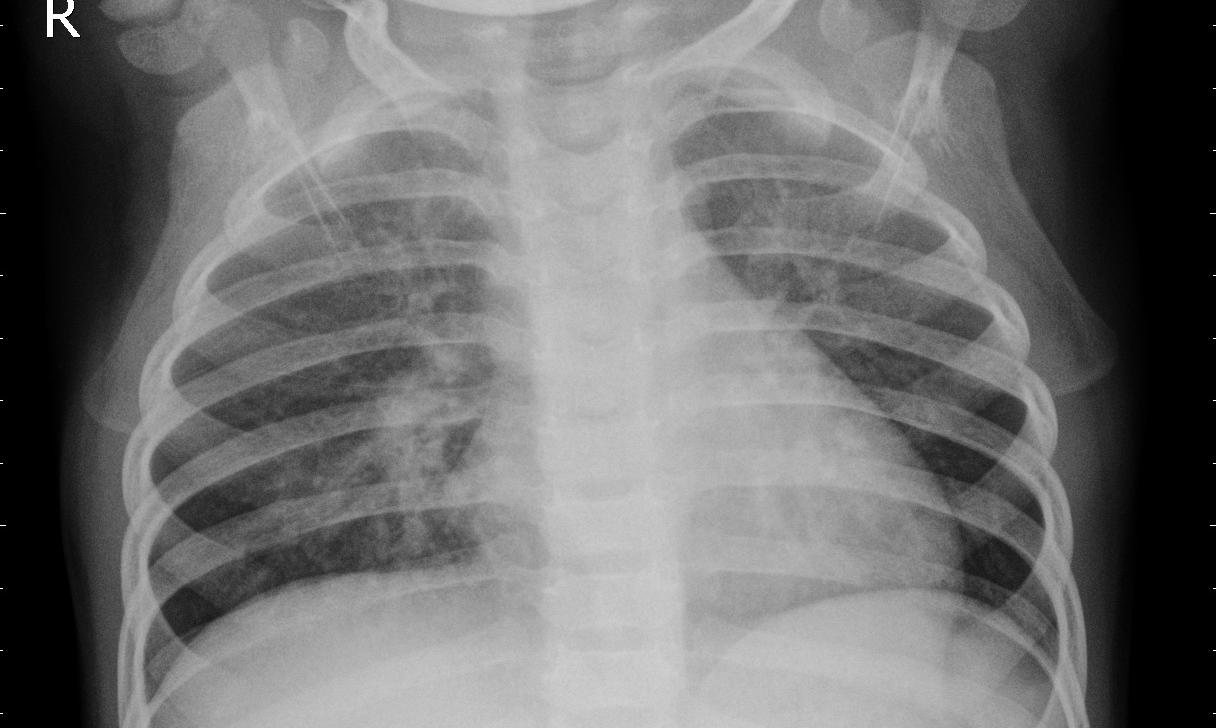
Diagnosis: PNEUMONIA